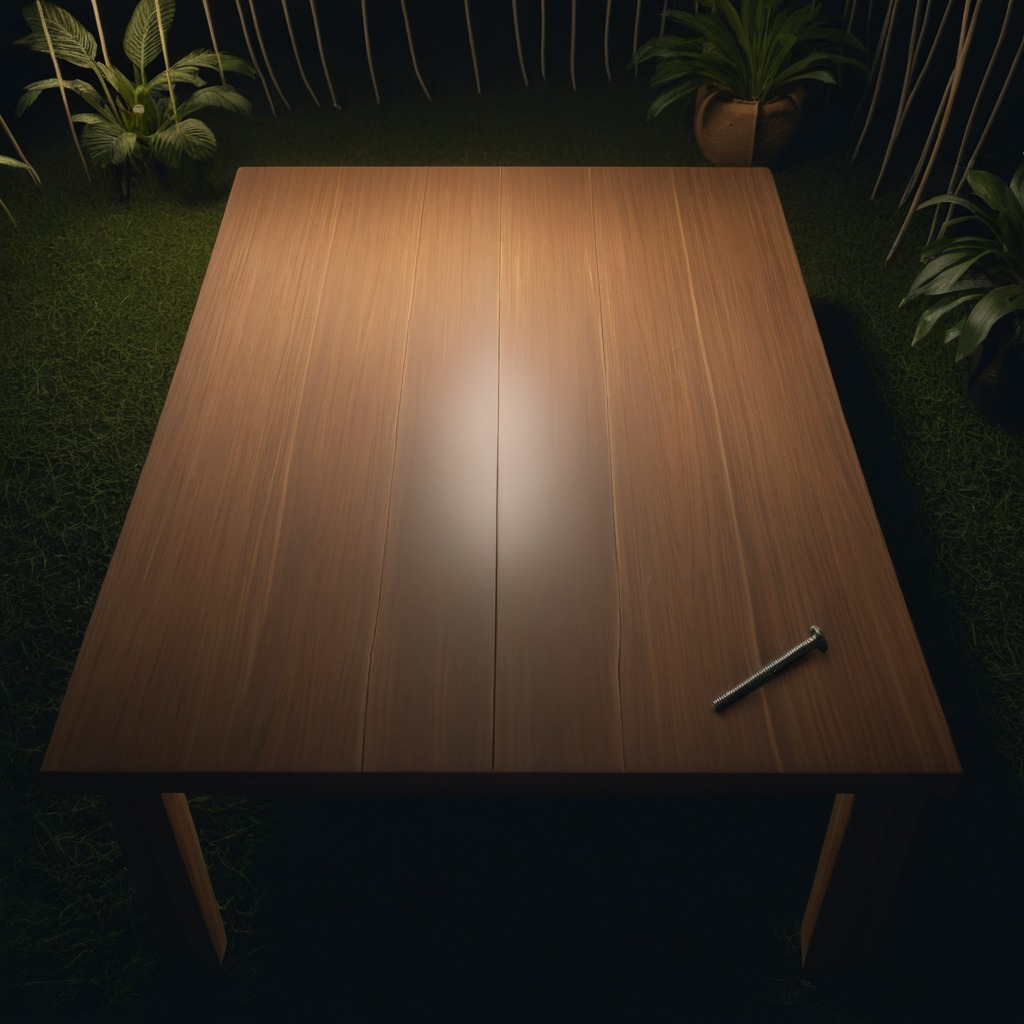
A metal screw lies on the wooden table inside a jungle field workshop tent at night.